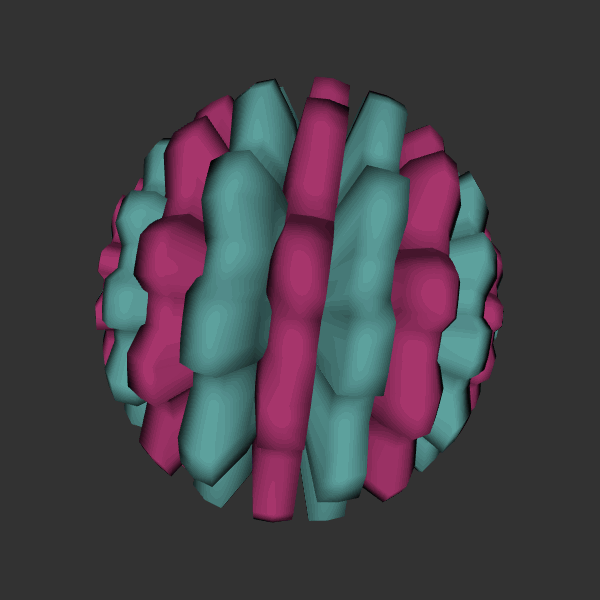
Background: dark